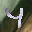
Label: 4